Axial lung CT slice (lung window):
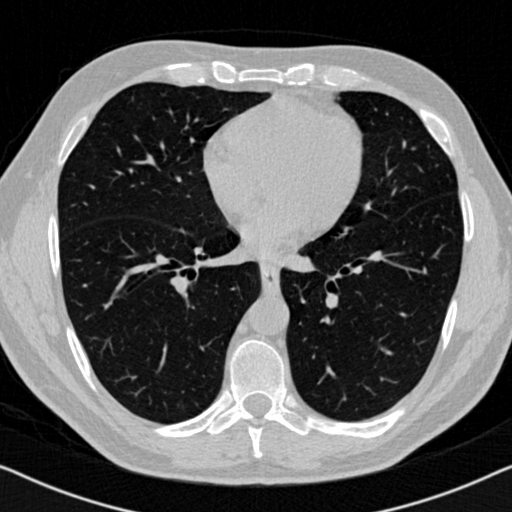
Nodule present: no